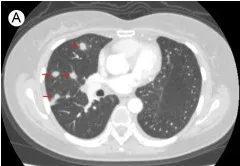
Chest CT images of lung metastases. Before Almonertinib + Pyrotinib treatment in December 2022.
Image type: radiology (ct)